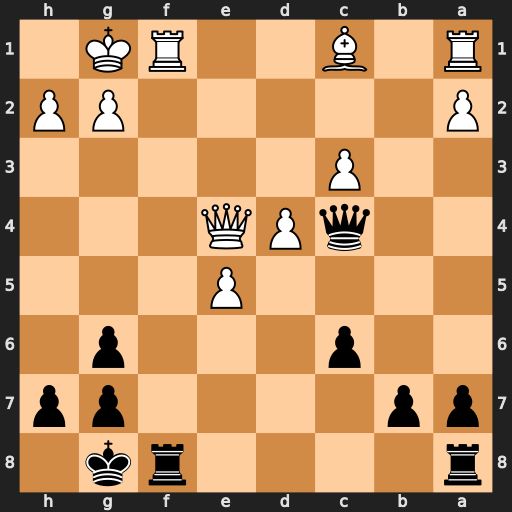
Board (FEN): r4rk1/pp4pp/2p3p1/4P3/2qPQ3/2P5/P5PP/R1B2RK1
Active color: b
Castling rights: -
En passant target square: -
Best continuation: Qxf1#